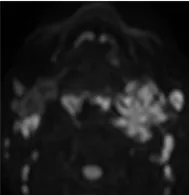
The tumor showed heterogeneous high signal intensity on DWI (C).
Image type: radiology (mri)